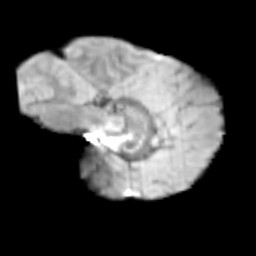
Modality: T2w
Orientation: sagittal
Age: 12
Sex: male
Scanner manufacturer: siemens
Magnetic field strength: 3 T
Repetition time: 3.8 s
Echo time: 0.07 s